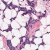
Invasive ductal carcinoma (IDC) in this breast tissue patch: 1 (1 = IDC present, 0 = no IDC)